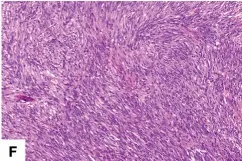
Histological findings of GNET. Palisade [, X100.
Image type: pathology (h&e)